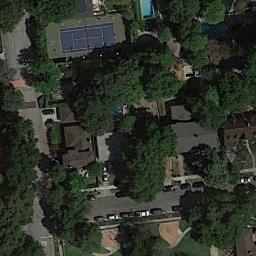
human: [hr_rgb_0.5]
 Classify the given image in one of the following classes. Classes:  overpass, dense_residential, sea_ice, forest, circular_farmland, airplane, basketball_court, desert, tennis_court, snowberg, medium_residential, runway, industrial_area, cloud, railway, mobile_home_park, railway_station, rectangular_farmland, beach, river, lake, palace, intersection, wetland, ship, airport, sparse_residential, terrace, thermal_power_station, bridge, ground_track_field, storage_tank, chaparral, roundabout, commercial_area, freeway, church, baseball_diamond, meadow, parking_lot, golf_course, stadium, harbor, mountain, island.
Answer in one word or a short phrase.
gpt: tennis_court